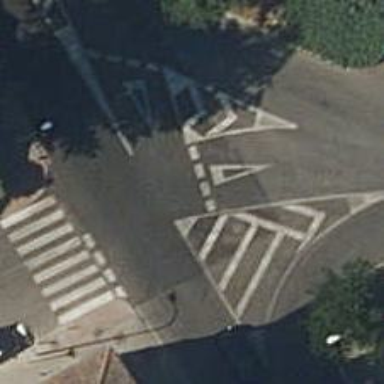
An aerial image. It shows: Road with "give way" sign.